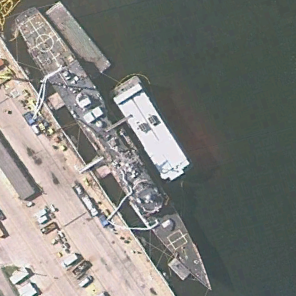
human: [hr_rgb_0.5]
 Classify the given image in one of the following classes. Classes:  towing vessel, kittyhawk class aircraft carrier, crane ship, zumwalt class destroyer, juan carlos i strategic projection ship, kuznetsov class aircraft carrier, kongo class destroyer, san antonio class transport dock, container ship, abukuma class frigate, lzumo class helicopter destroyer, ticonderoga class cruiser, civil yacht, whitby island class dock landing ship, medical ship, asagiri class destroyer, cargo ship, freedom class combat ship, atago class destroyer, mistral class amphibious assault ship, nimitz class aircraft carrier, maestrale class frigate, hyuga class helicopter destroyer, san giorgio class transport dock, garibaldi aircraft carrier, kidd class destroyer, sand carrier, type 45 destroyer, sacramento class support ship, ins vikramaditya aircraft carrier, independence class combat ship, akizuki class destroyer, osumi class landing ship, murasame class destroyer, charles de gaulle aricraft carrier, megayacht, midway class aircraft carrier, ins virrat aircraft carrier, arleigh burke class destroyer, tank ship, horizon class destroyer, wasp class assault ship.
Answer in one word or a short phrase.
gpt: Ticonderoga class cruiser